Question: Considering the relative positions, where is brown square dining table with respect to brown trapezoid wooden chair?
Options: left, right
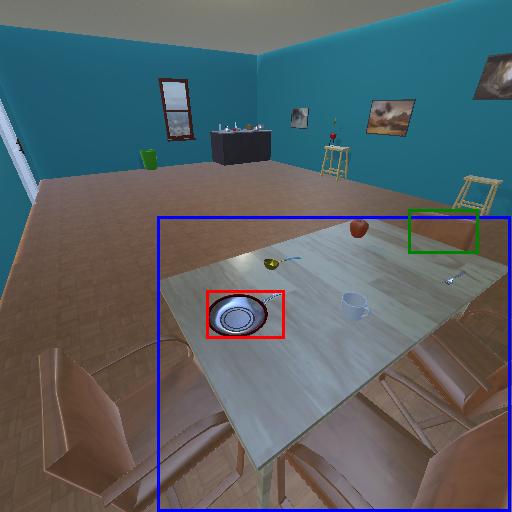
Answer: left